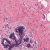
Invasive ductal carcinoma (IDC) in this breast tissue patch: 0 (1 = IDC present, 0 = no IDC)